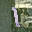
Label: 1